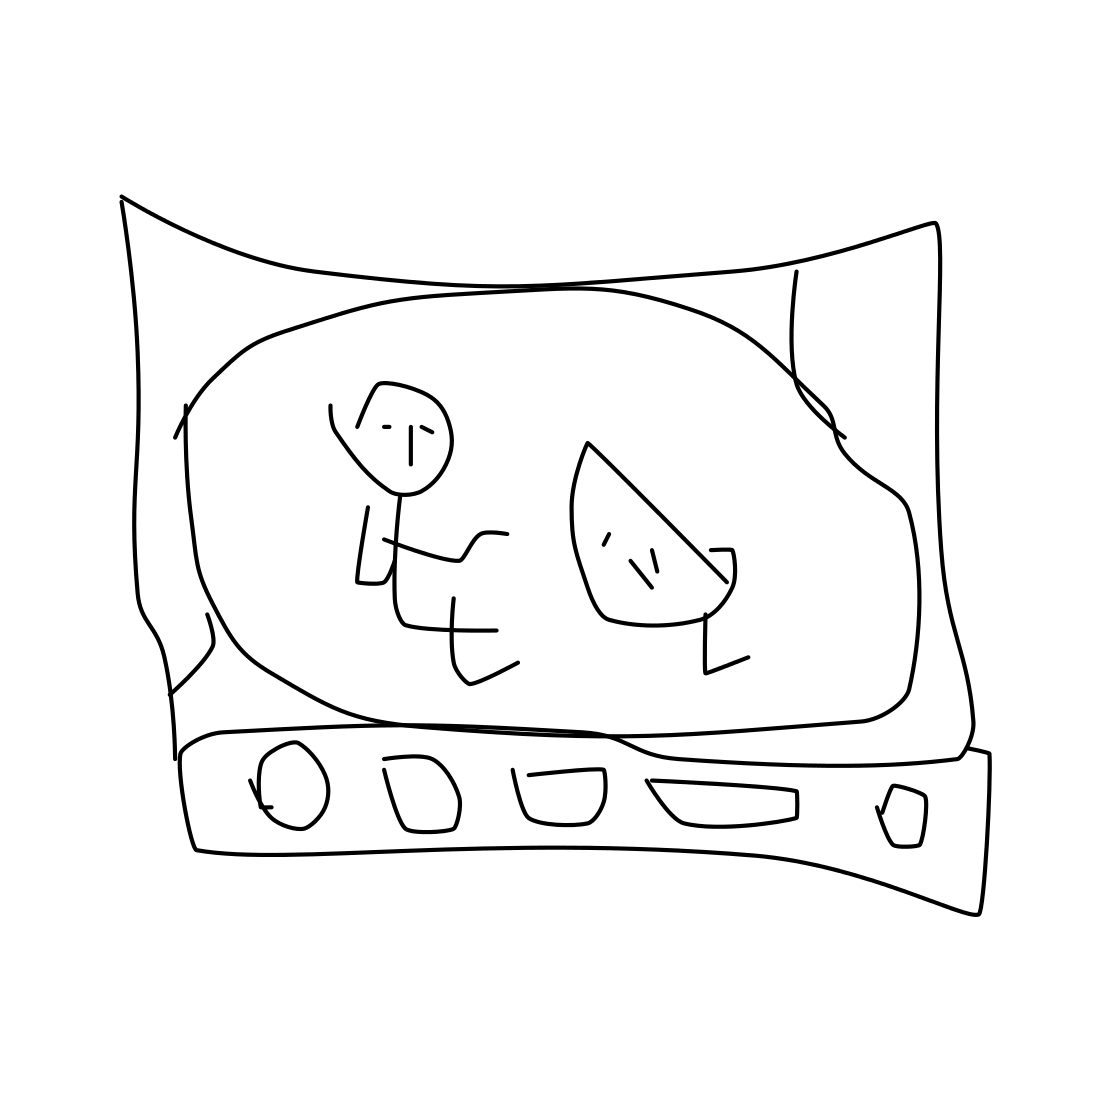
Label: tv